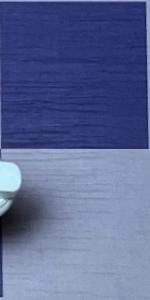
Label: Empty